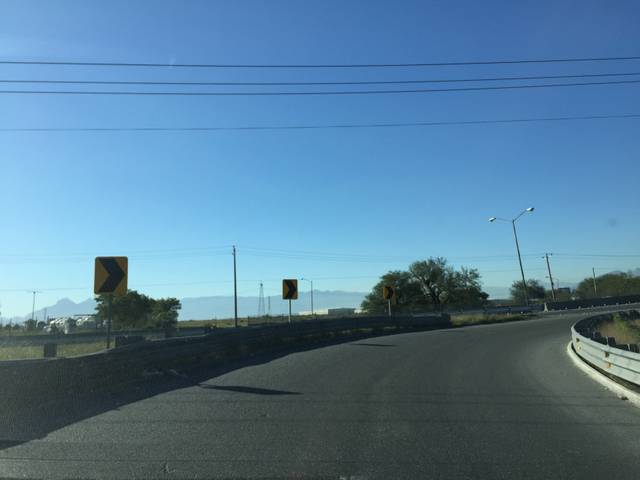
Region: Mexico
Coordinates: 25.832, -100.255